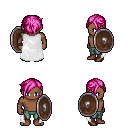
a pixel art fantasy rpg character, male body template, human, dark skin, white cape, teal pants, pink pixie cut hairstyle, brown shoes, shield, four views (front, back, left, right), 2x2 character sprite sheet, small pixel art, hard edges, no anti-aliasing